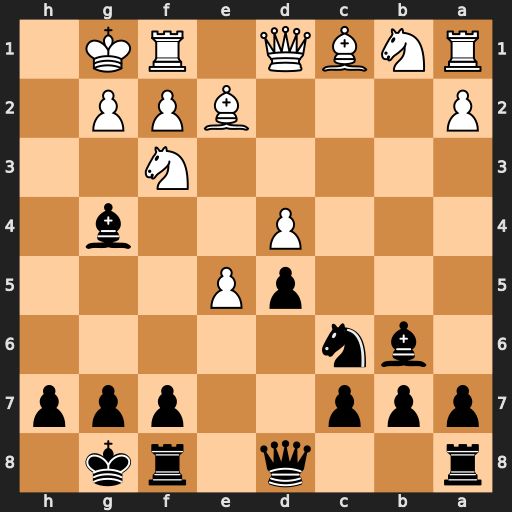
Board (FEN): r2q1rk1/ppp2ppp/1bn5/3pP3/3P2b1/5N2/P3BPP1/RNBQ1RK1
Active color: b
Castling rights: -
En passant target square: -
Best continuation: Bxf3 Bxf3 Bxd4 Nc3 Bxc3